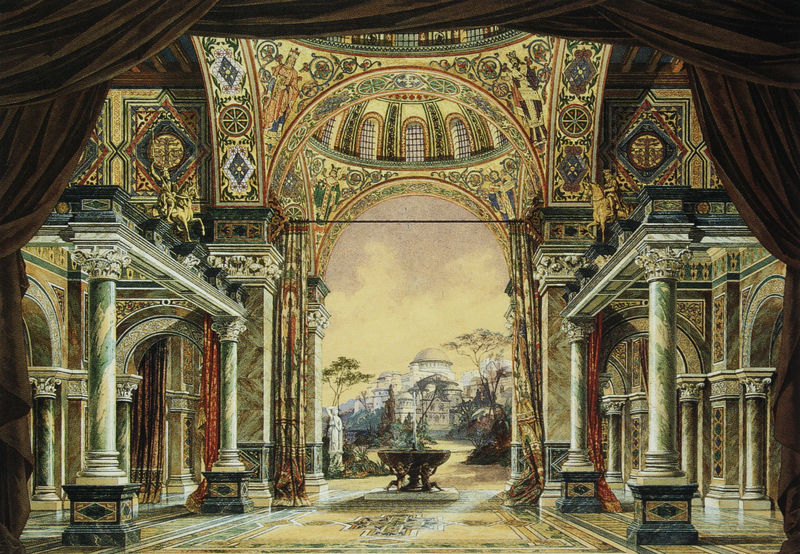
Titel: Kuppelraum des Kaiserpalasts in Konstantinopel
Künstler: Angelo Il Quaglio
Schlagwörter: berg, blau, gelb, grün, landschaft, bunt, fenster, grau, hell, licht, marmor, schmuck, säulen, ausblick, blick, gebäude, rot, schloss, malerei, muster, falten, sockel, innenraum, vorhang, natur, boden, gold, interieur, reich, stoff, decke, brunnen, aussicht, bogen, schwer, berge, empore, saal, kuppel, vorhänge, podest, photographie, bögen, gewölbe, orient, palast, linie, fliesen, mosaik, entwurf, zwickel, kapitell, villa, skulpturen, plastiken, reichtum, naturlandschaft, prunk, ornamentik, fassung, arkanthus, nischen, ordnung, tambour, projekt, marmot, byzanz, fontane, ansichjt